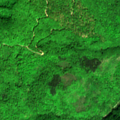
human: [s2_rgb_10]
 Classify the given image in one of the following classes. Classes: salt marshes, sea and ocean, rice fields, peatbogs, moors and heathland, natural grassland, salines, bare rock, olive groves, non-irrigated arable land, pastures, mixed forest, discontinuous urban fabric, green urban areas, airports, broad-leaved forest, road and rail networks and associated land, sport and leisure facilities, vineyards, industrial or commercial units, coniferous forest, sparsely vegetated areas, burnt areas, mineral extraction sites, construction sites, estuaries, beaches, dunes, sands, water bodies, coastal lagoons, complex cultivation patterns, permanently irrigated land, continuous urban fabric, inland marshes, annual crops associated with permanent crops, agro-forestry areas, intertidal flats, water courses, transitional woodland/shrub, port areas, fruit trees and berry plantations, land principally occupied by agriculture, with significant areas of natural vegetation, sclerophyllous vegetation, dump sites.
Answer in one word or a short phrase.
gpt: broad-leaved forest